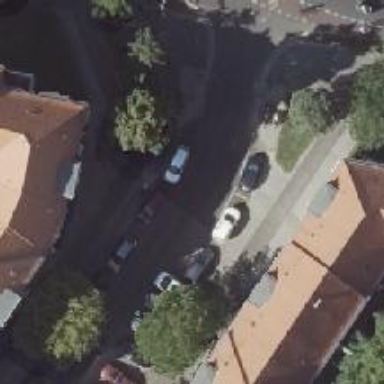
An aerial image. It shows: Sidewalk.